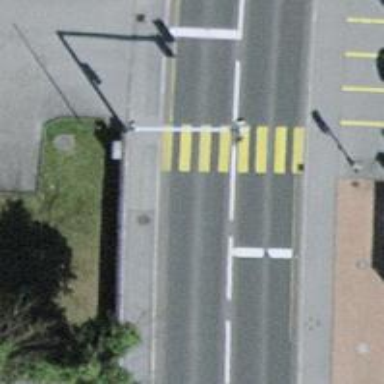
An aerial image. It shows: Crossing with zebra traffic signals.